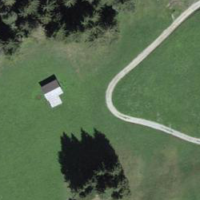
EUNIS habitat code: 23
Species observed at this site:
Campanula barbata